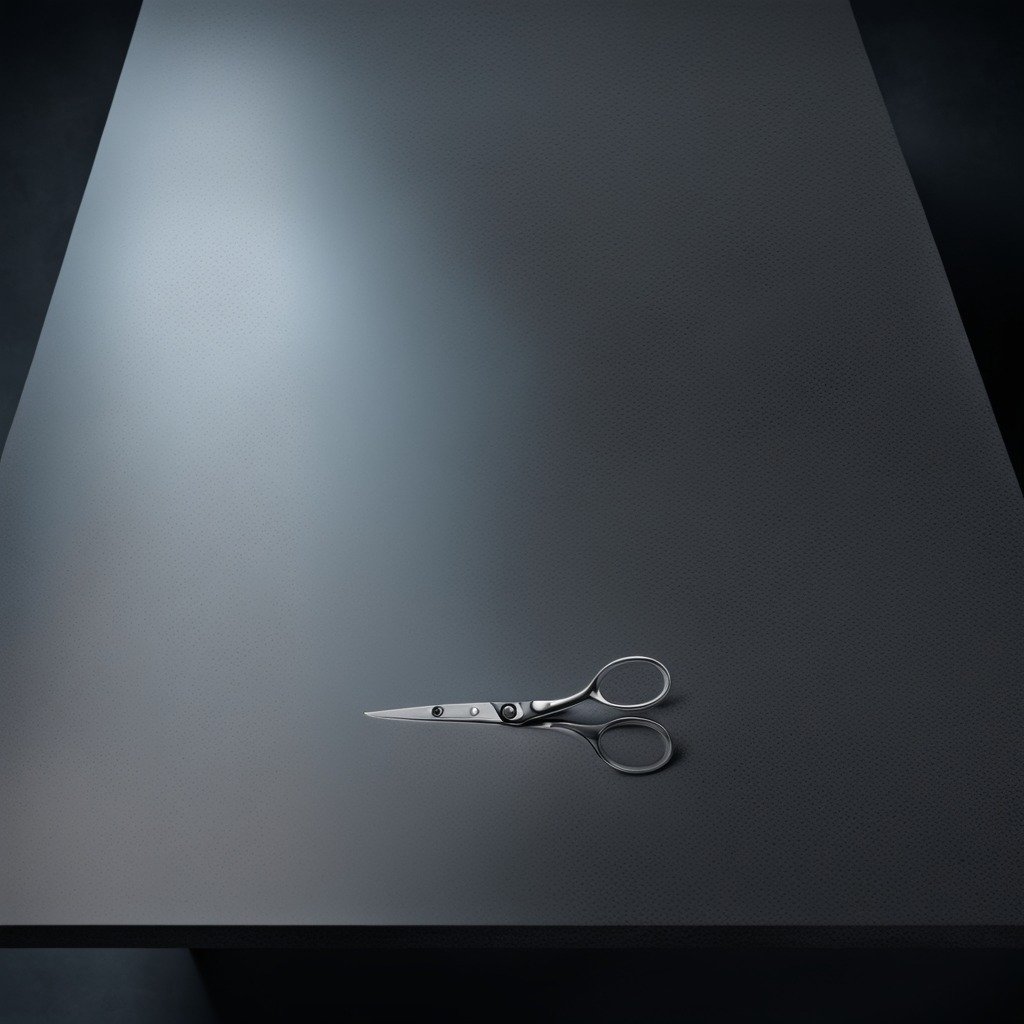
A scissor is lying on the clean granite table inside a workshop at night.